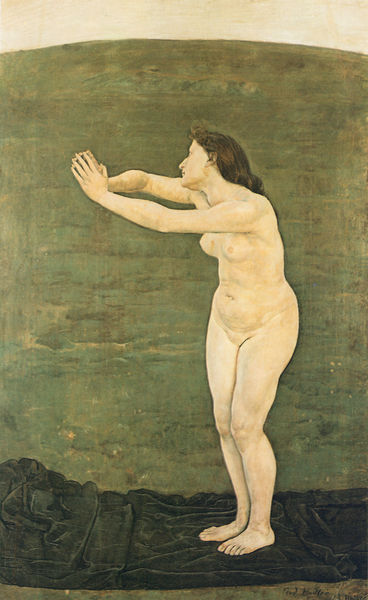
Titel: Aufgehen in All
Künstler: Ferdinand Hodler
Institution: Basel, Kunstmuseum
Schlagwörter: akt, dunkel, gemälde, himmel, nackt, umhang, gelb, grün, braun, brust, busen, finger, frau, haar, hell, hintergrund, profil, gras, rasen, tuch, wiese, beige, tanz, arme, falten, samt, stehen, hände, signatur, natur, boden, haare, stehend, stoff, decke, kinn, beine, brüste, füße, seitlich, leer, dunkelgrün, oliv, füllig, gefaltet, sport, aufrecht, nabel, bauch, allein, beten, struktur, berühren, strecken, sinnlichkeit, gehoben, weiblicher akt, fingerspitzen, jugenstiel, yoga, po, tai chi